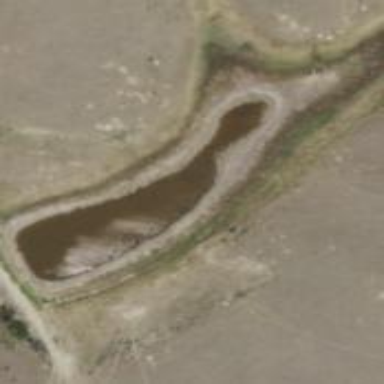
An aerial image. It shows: Reservoir.